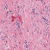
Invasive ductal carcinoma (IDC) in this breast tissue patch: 0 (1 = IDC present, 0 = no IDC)